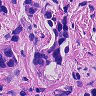
Metastatic tissue present: yes